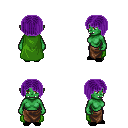
a pixel art fantasy rpg character, female body template, orc, green skin, green cape, robe skirt, purple pageboy hairstyle, black slippers, four views (front, back, left, right), 2x2 character sprite sheet, small pixel art, hard edges, no anti-aliasing